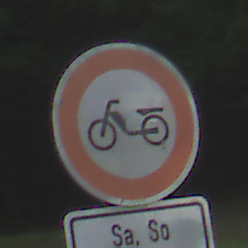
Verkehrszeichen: VerbotMofas
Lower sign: ZeitangabenMitBeschraenkungAufWochentage9
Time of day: SunriseSunset
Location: Outdoor (Nature)
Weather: PartlyCloudy
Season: NotSpecified
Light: Natural